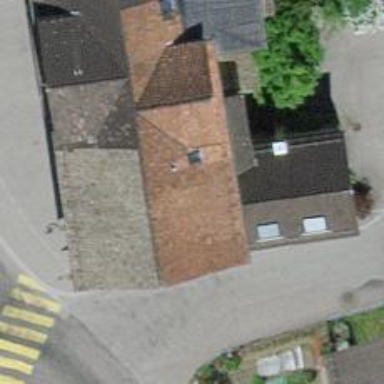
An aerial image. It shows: Restaurant.